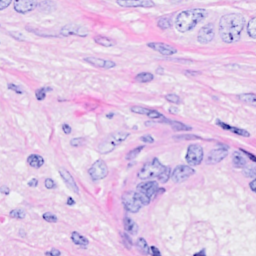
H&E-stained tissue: Breast